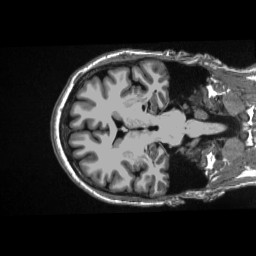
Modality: T1w
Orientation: axial